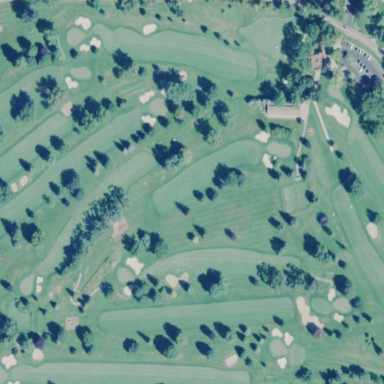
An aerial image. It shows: Golf course surrounded by greenery.